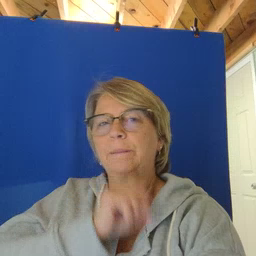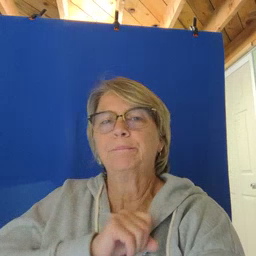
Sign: icecream